Interaction volume radius: 5 \u00c5
Interaction volume height: 15 \u00c5
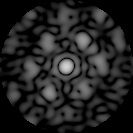
Disorder parameter: 0.5458